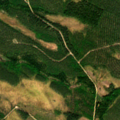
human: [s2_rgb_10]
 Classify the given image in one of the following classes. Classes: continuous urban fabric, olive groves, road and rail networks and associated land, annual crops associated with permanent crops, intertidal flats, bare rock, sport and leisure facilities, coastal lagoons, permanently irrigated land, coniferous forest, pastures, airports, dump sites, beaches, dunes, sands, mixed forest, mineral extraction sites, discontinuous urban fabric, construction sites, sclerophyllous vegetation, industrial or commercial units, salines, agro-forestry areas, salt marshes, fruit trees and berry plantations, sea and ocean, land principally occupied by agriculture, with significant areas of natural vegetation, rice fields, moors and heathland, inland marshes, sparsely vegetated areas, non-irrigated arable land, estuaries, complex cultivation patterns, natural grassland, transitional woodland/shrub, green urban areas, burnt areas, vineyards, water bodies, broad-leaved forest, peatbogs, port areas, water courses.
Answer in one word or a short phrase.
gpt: coniferous forest, mixed forest, transitional woodland/shrub, peatbogs